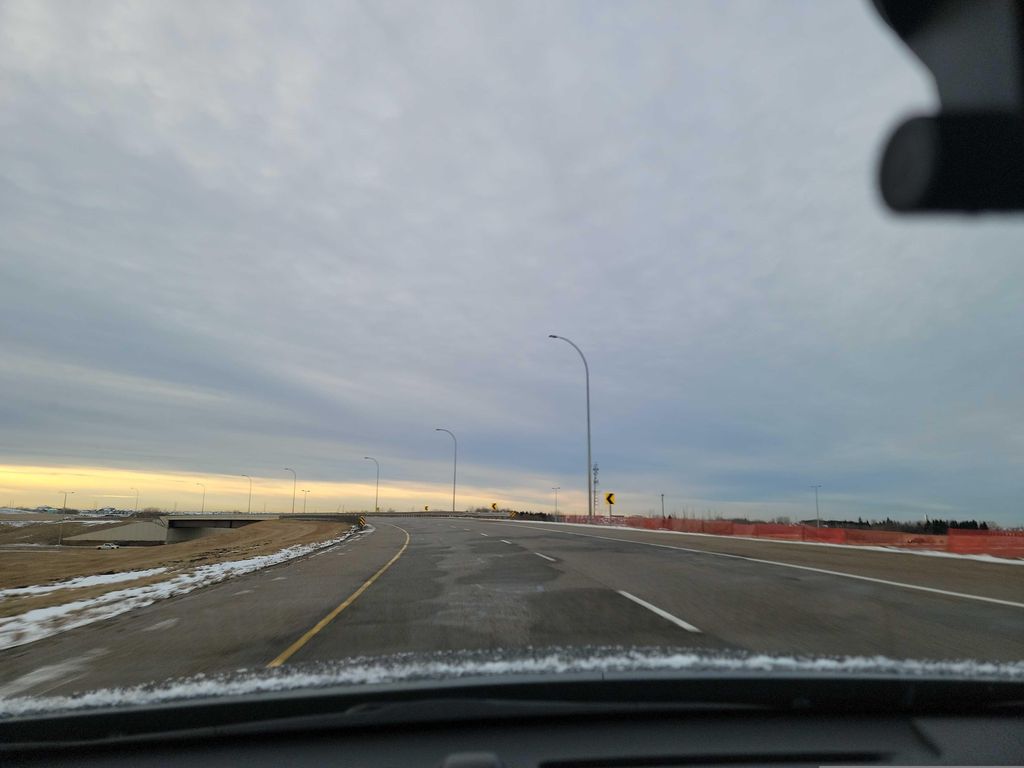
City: edmonton